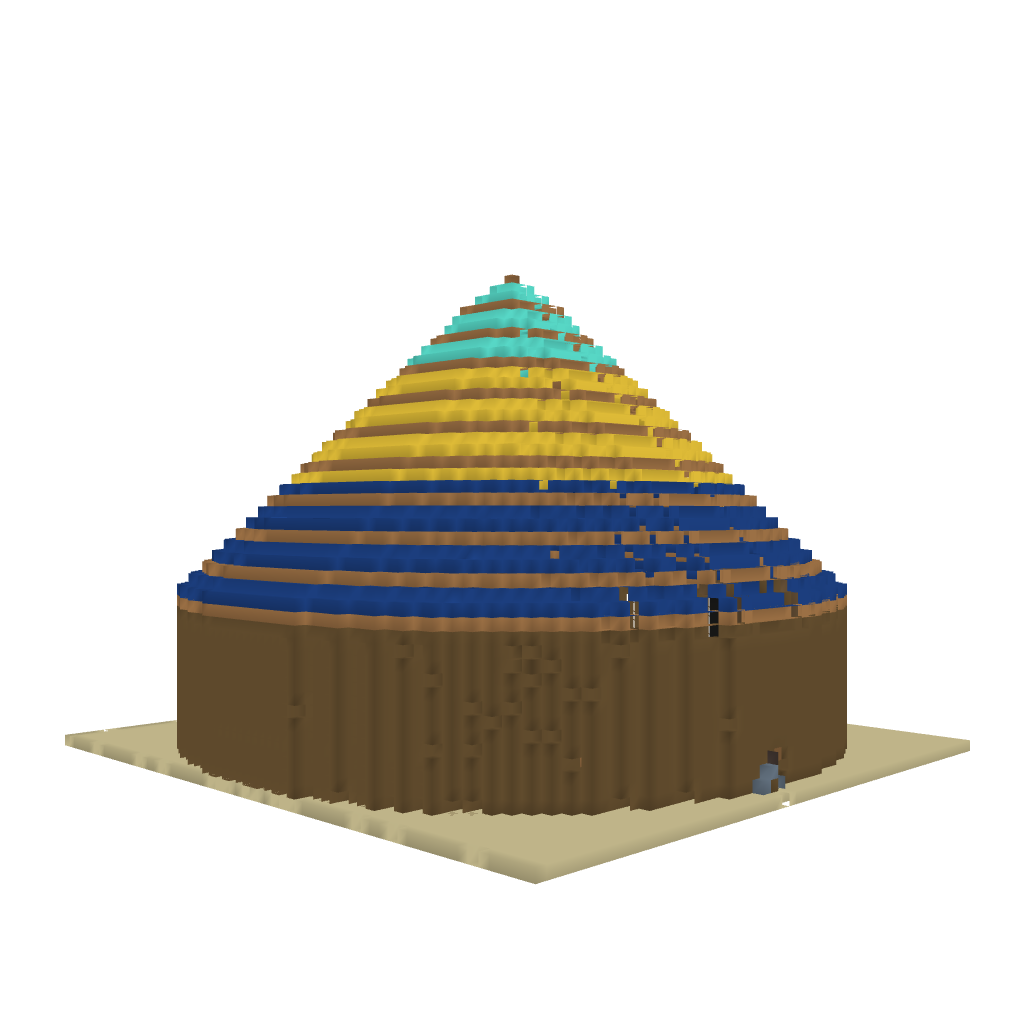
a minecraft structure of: Arena